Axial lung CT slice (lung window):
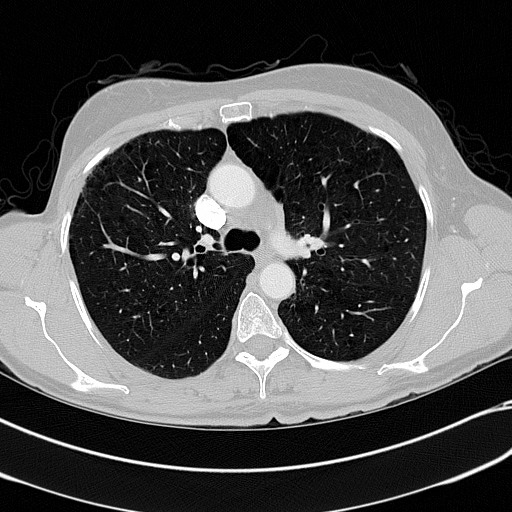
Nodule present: no